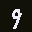
Label: 9